Field crop: maize
Growth stage: 2
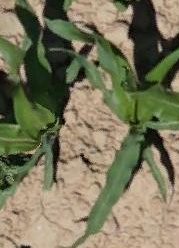
Species: maize